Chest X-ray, PA view. Patient: 74 years old, sex M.
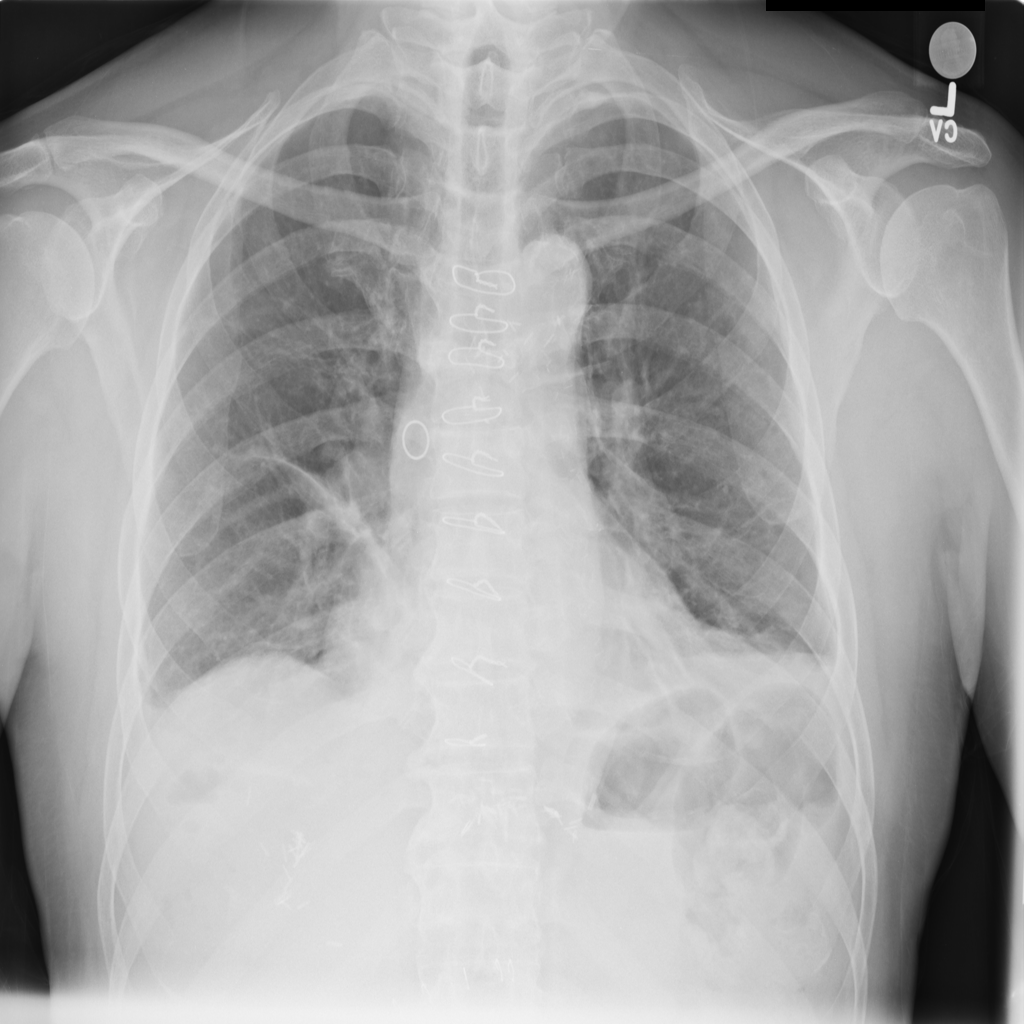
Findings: No Finding